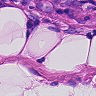
Metastatic tissue present: no